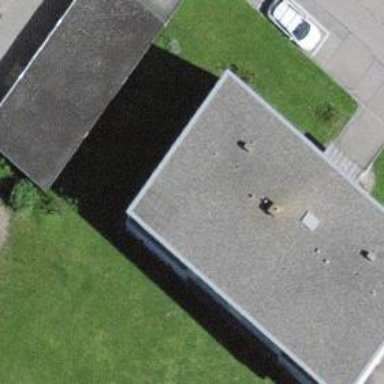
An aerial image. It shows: Garage.